Interaction volume radius: 10 \u00c5
Interaction volume height: 10 \u00c5
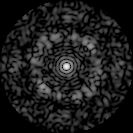
Disorder parameter: 0.6995